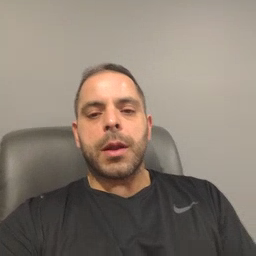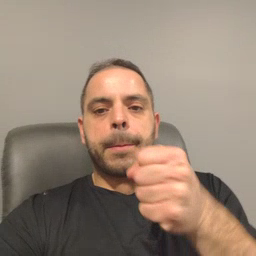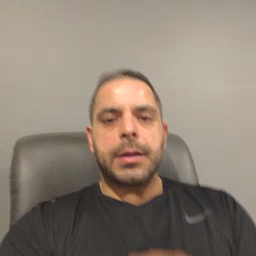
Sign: make